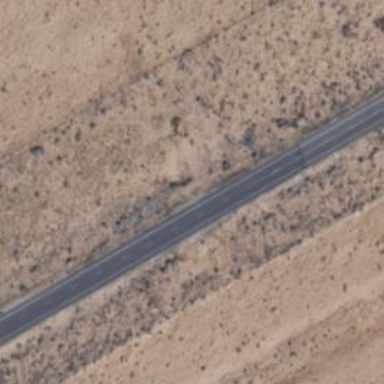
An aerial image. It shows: Asphalt road classified as trunk highway.